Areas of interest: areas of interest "Shenyang Jinzuo Xie Li Economy and Trade Co., Ltd."
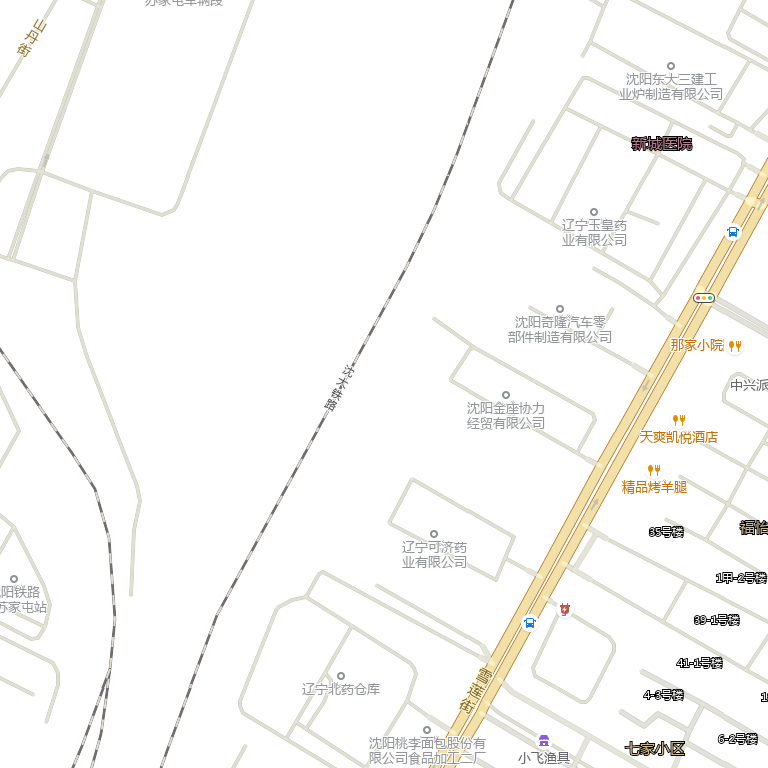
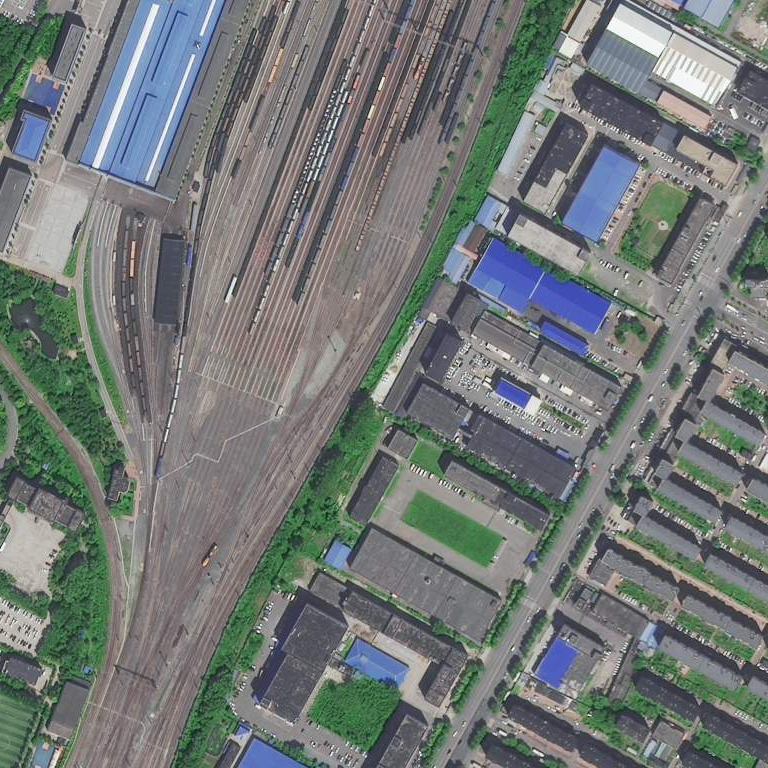